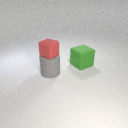
large gray rubber cylinder below small red rubber cube